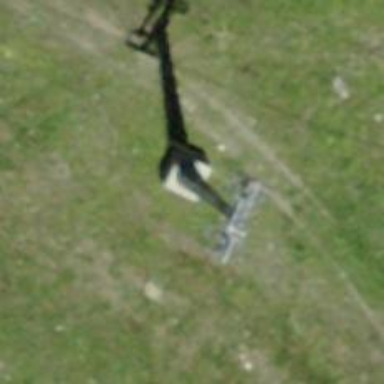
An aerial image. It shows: Pylon for aerialway.